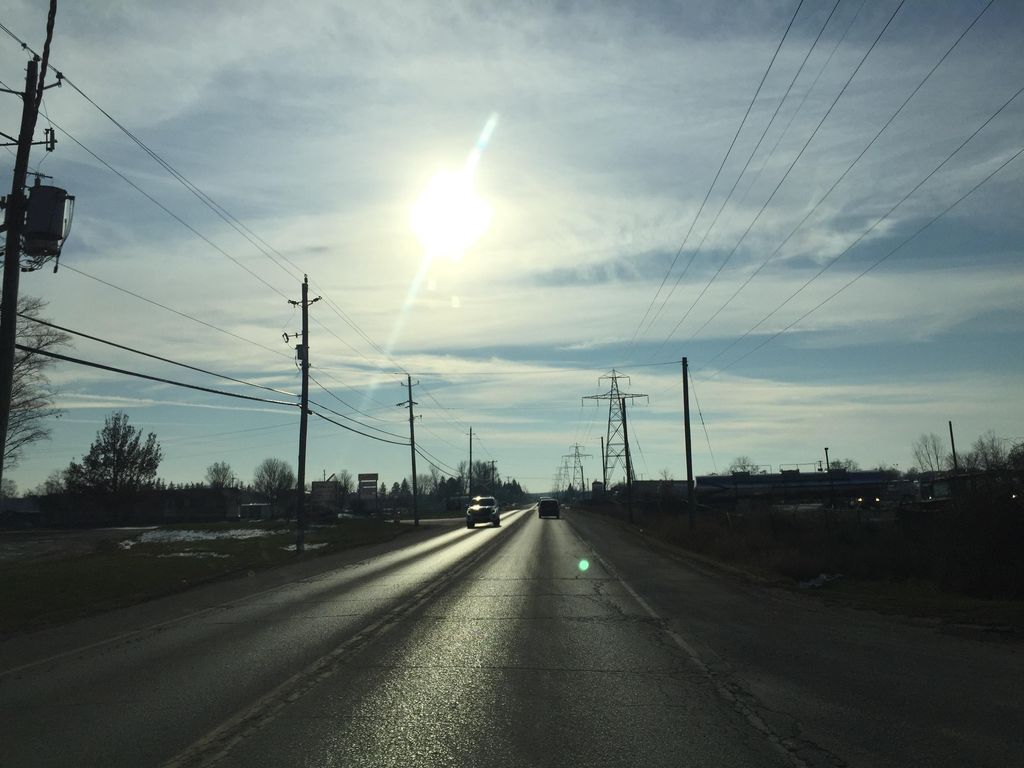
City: kitchener-waterloo